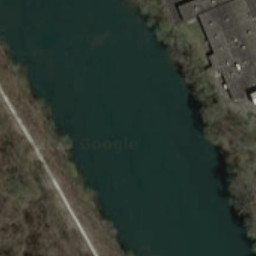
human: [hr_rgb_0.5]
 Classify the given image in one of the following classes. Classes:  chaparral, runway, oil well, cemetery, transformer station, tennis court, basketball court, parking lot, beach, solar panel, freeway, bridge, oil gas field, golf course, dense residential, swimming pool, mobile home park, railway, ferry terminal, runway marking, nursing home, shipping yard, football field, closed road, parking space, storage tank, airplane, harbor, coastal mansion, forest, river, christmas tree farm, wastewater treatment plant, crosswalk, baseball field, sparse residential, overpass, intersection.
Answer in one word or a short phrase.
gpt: river